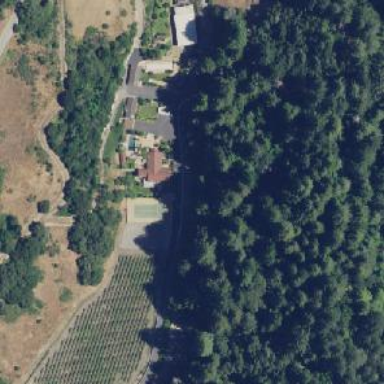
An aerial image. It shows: Driveway leading to service road.